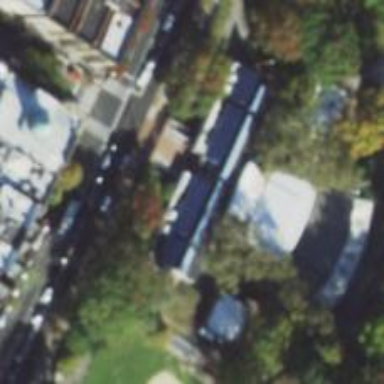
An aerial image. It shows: There is theatre building.